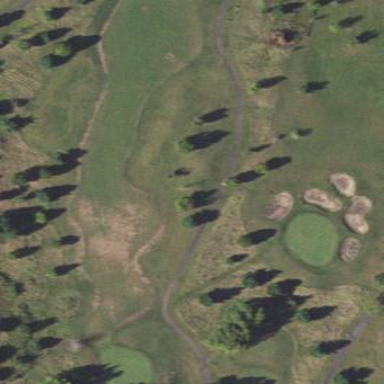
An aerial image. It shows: Golf fairway surrounded by grass.